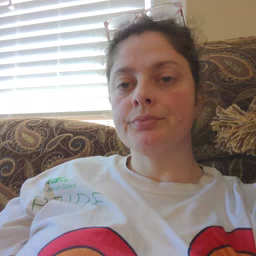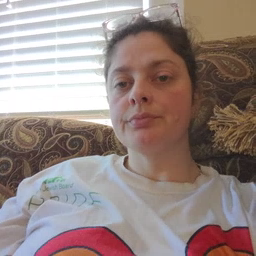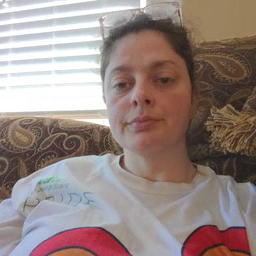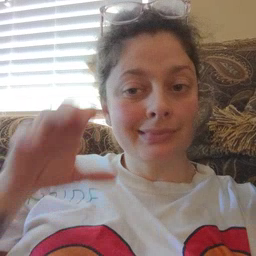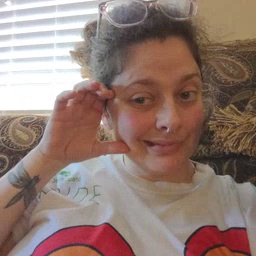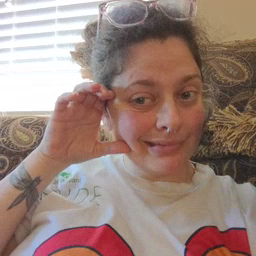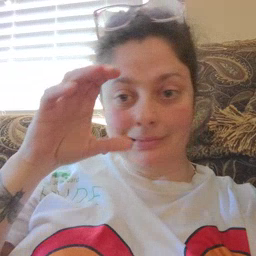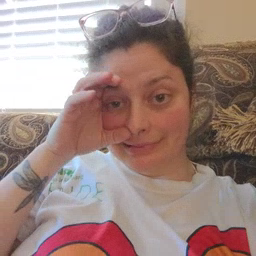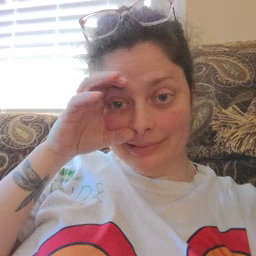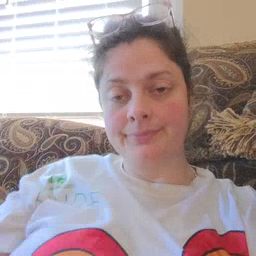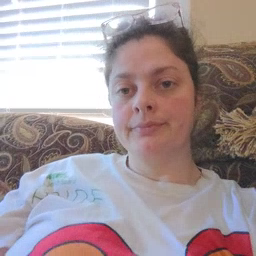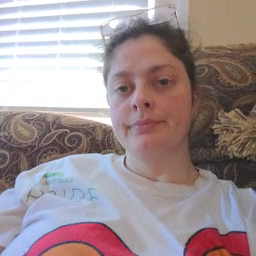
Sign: listen